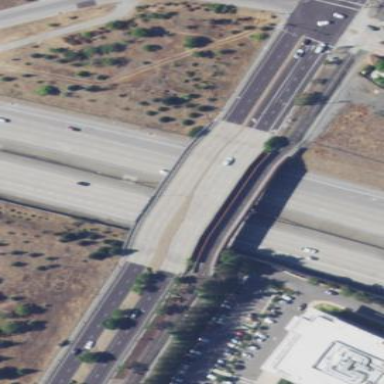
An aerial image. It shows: Man-made bridge.